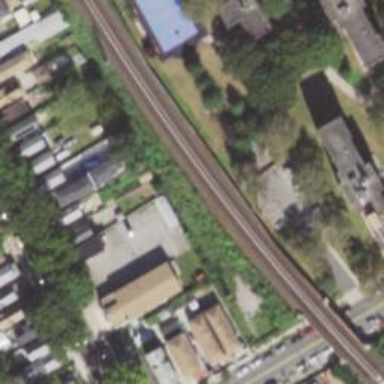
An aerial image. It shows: Electrified railway line.